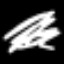
Label: squiggle